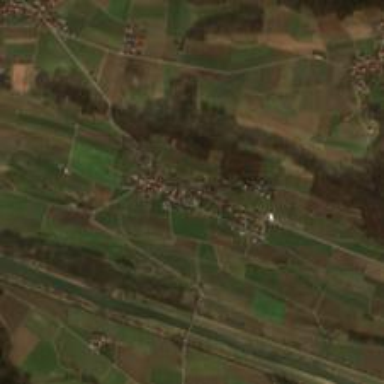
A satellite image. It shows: Village.